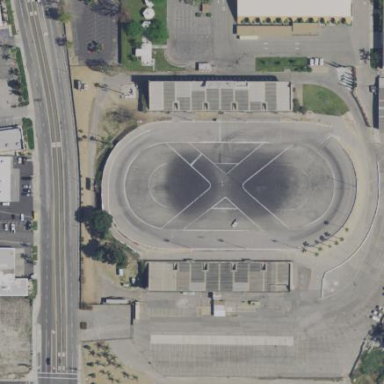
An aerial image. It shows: Motor sport raceway.